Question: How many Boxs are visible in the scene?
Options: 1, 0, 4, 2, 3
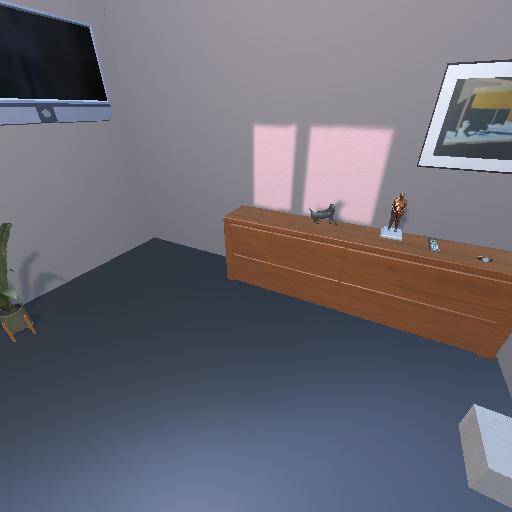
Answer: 1